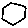
Label: hexagon